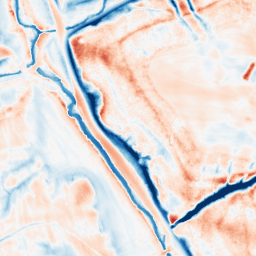
Category: edge_preserving
Decomposition family: guided
Decomposition parameters: radius: 8
eps: 0.01
Upsampling method: bilinear
Upsampling parameters: scale: 8
Upsampling scale: 8